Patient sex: F
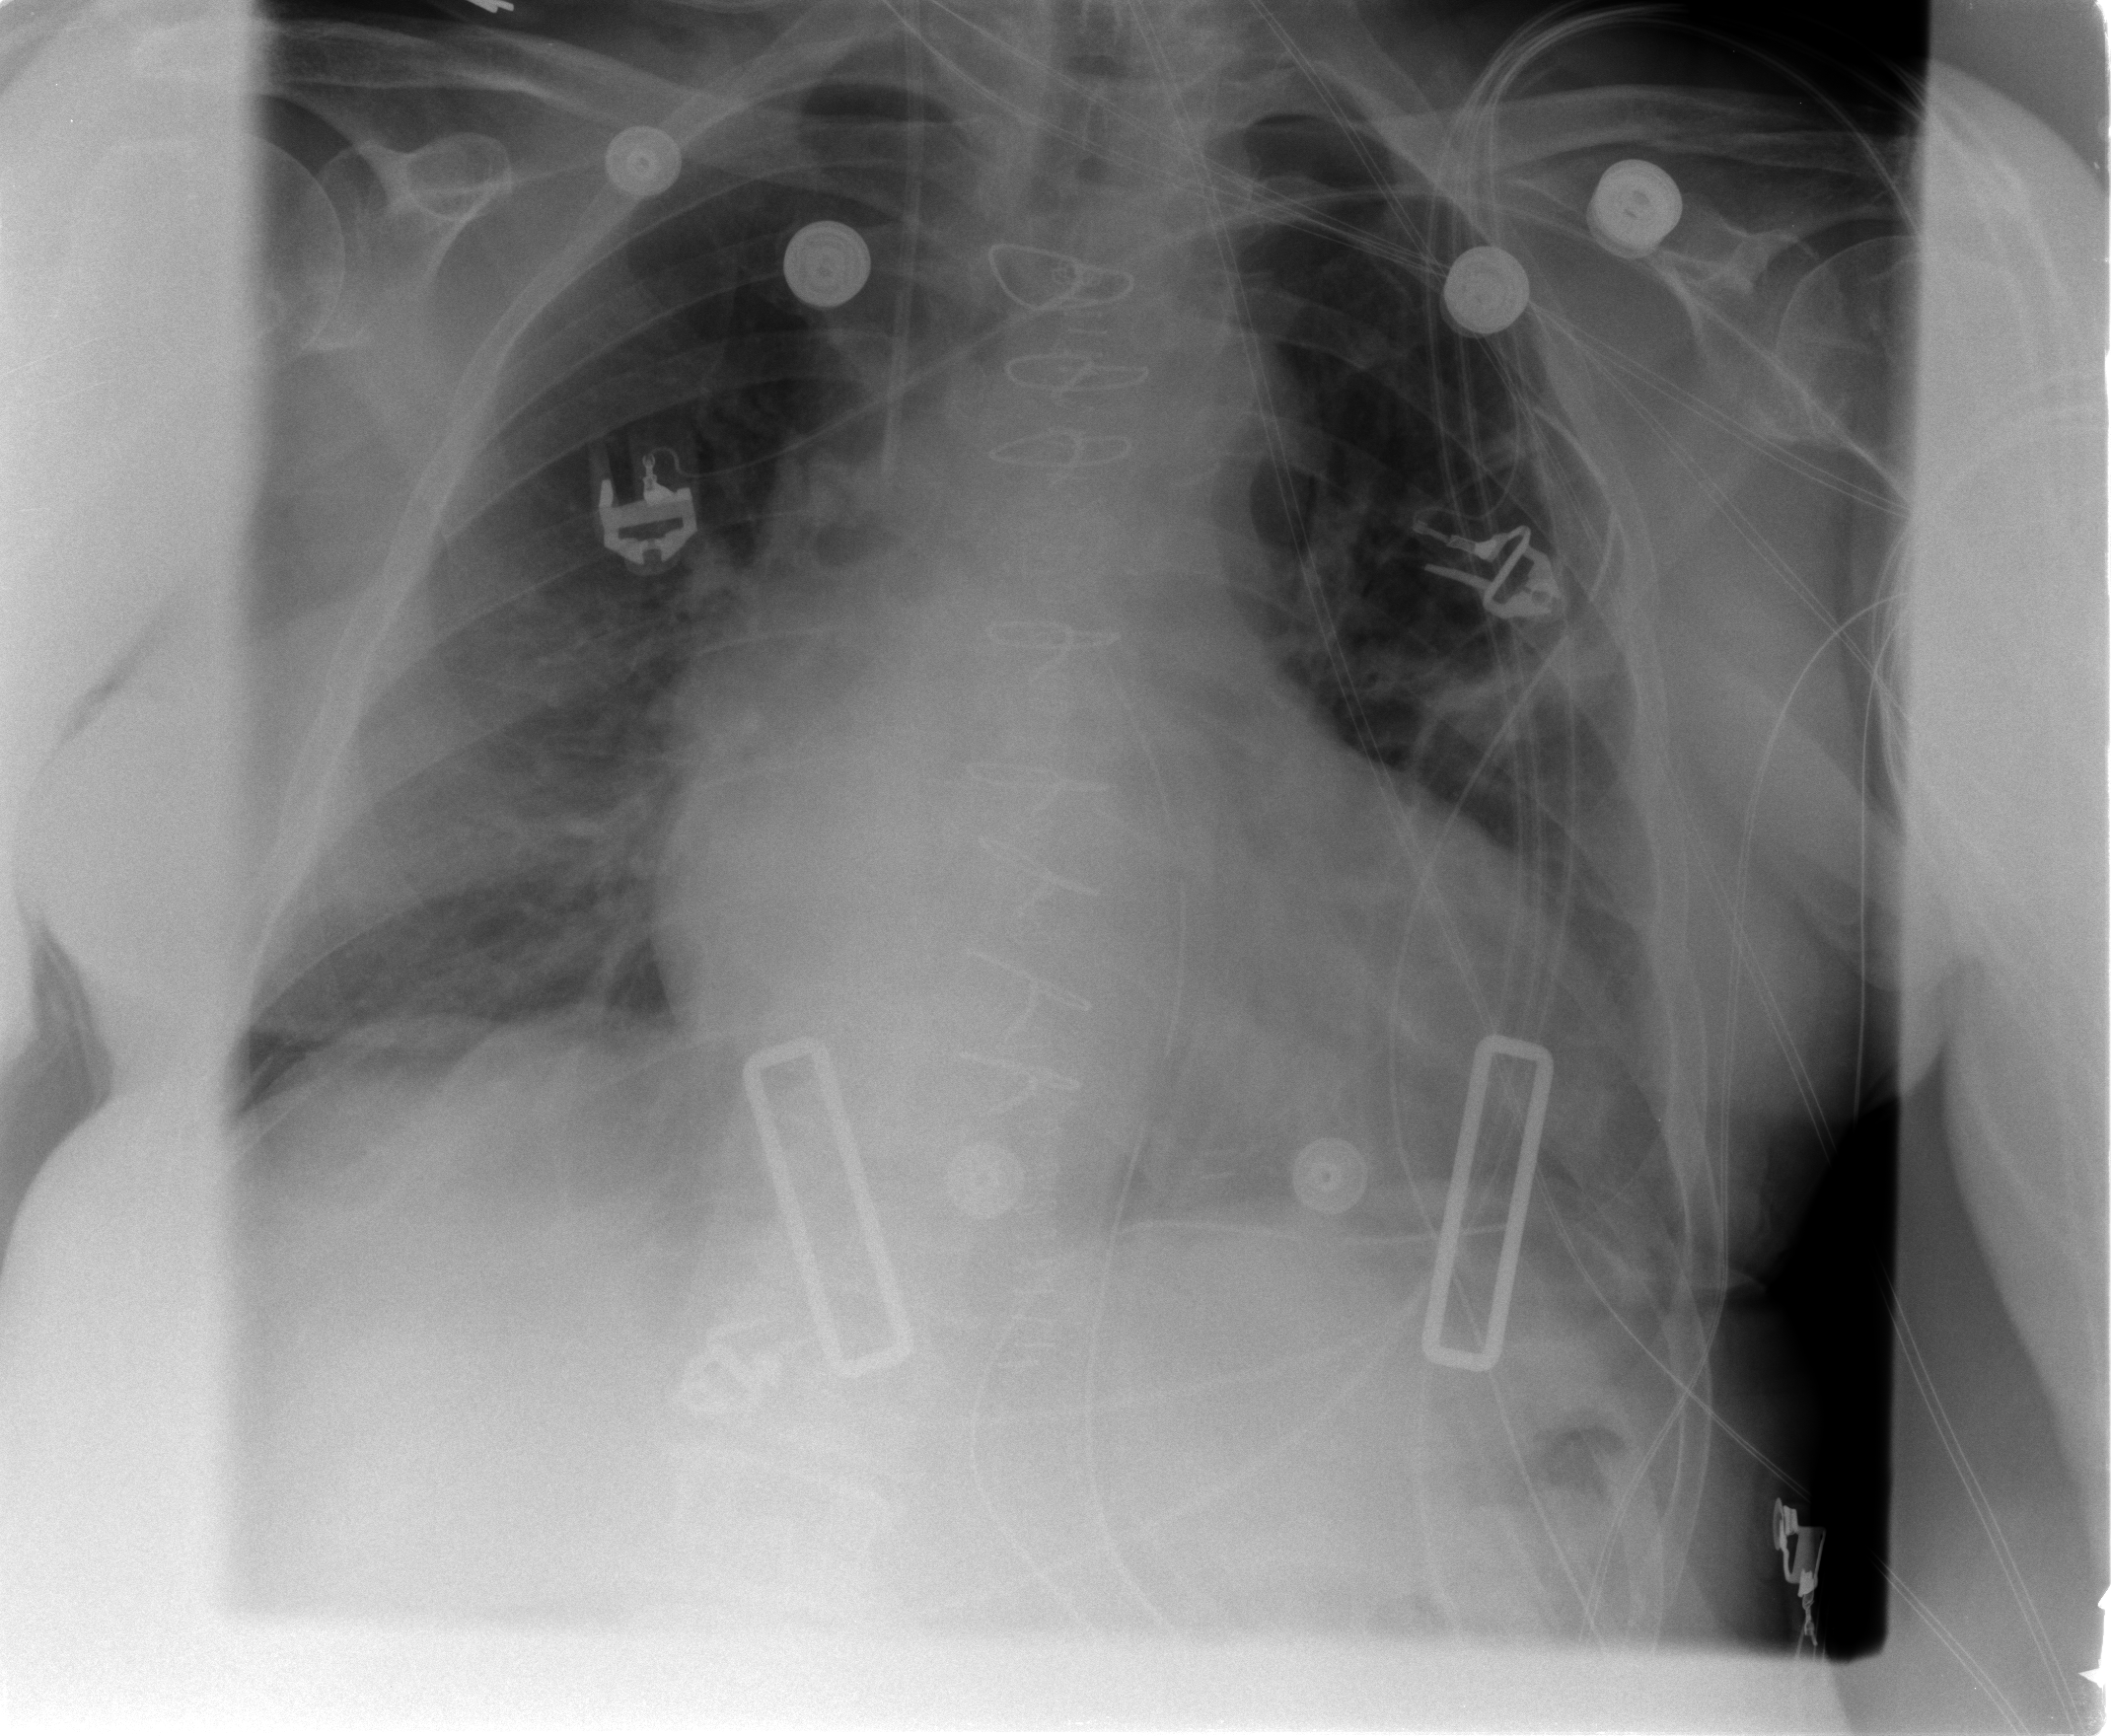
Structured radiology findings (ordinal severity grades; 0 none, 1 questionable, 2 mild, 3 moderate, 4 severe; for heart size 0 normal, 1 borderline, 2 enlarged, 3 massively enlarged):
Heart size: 2
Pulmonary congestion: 2
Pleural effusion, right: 2
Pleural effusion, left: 2
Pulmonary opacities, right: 0
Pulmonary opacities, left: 0
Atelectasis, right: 2
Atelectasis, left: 2